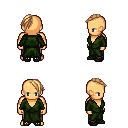
a pixel art fantasy rpg character, male body template, human, tanned skin, green robe, robe skirt, light blonde long mohawk hairstyle, ghillies, four views (front, back, left, right), 2x2 character sprite sheet, small pixel art, hard edges, no anti-aliasing